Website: bh-photo
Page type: address-validator
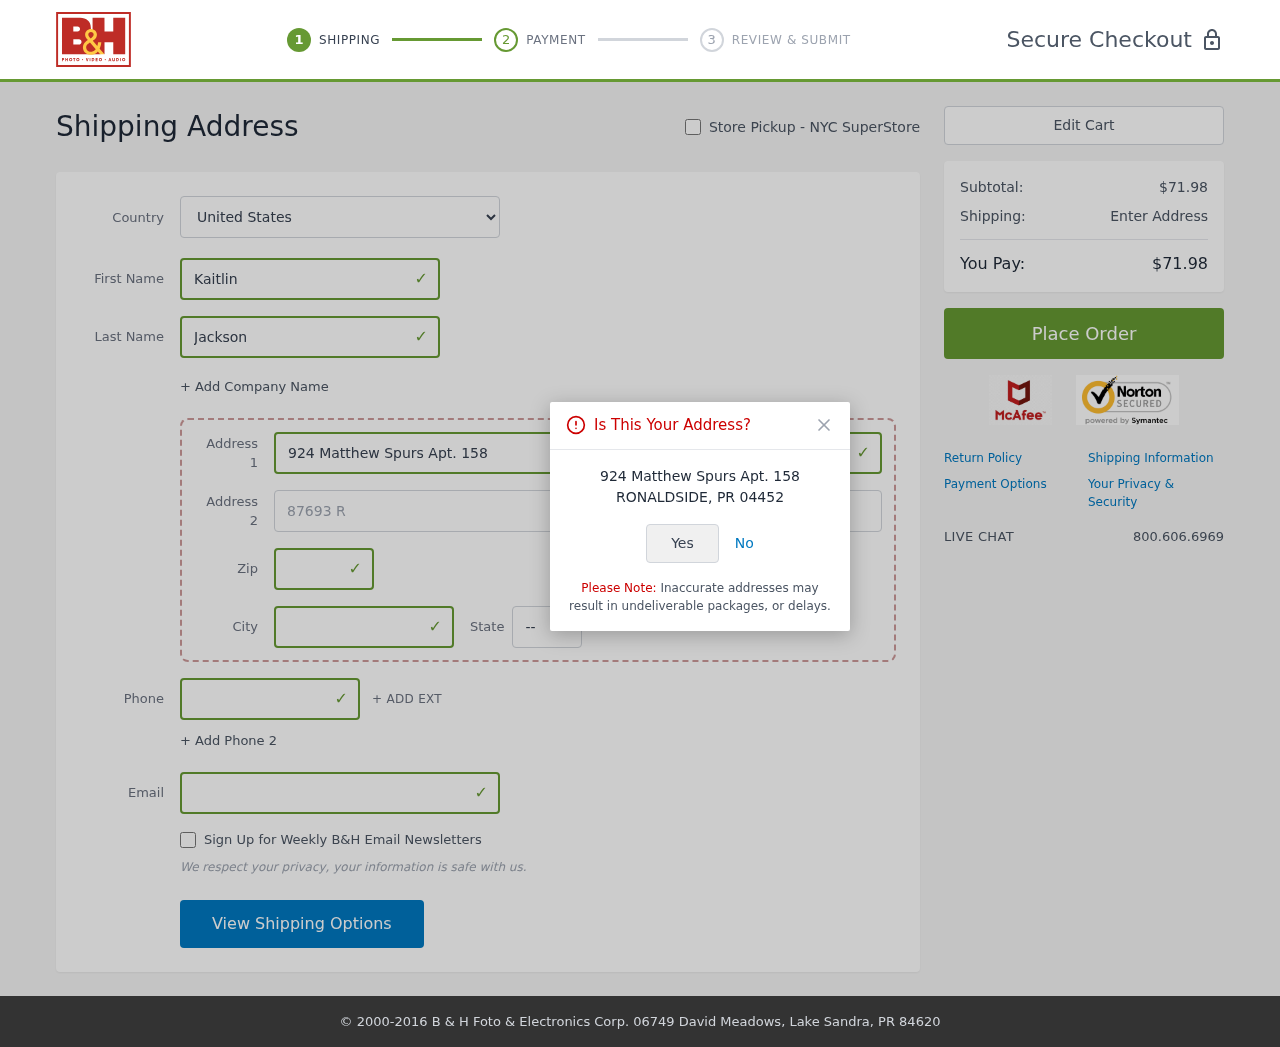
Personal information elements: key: PII_CITY
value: Ronaldside
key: PII_COUNTRY
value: United States
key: PII_EMAIL
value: kaitlinjackson@yahoo.com
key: PII_FIRSTNAME
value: Kaitlin
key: PII_LASTNAME
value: Jackson
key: PII_PHONE
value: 3288357232
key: PII_POSTCODE
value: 04452
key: PII_STATE_ABBR
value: PR
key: PII_STREET
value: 924 Matthew Spurs Apt. 158
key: PII_STREET2
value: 87693 Richardson Radial
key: PII_CITY_CONFIRM
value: RONALDSIDE
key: PII_STATE
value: PR
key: PII_POSTCODE_FULL
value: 04452
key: PII_POSTCODE_NUMERIC
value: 4452
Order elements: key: ORDER_SUBTOTAL
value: $71.98
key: ORDER_TOTAL
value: $71.98